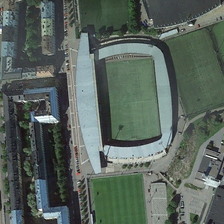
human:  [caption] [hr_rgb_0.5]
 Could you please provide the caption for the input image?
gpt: some buildings and green trees are near a stadium and several playgrounds .

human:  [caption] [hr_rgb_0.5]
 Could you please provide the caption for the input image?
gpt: some buildings and green trees are near a stadium and several playgrounds .

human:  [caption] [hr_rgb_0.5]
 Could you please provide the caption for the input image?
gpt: some buildings and green trees are near a stadium and several playgrounds .

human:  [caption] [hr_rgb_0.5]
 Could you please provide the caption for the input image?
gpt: some buildings and green trees are near a stadium and several playgrounds .

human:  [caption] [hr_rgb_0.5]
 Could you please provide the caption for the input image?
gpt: some buildings and green trees are near a stadium and several playgrounds .